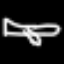
Label: airplane